Interaction volume radius: 5 \u00c5
Interaction volume height: 45 \u00c5
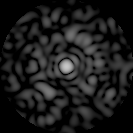
Disorder parameter: 0.827